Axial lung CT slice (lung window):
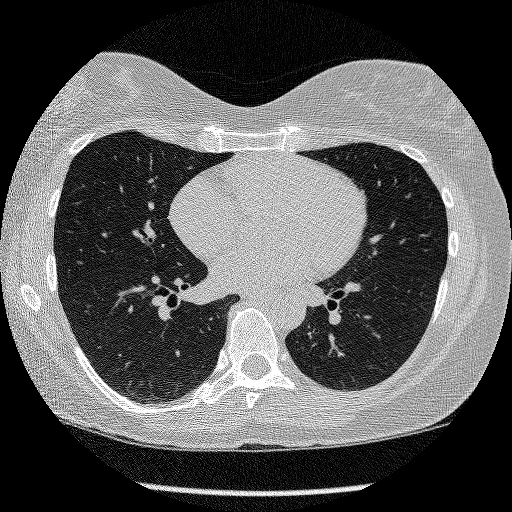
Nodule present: no